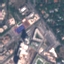
Label: Industrial